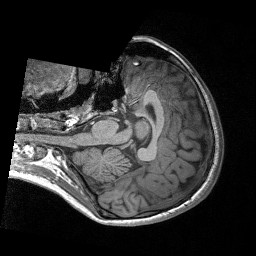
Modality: T1w
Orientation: axial